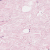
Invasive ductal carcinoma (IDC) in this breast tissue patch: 0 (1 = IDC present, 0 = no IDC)